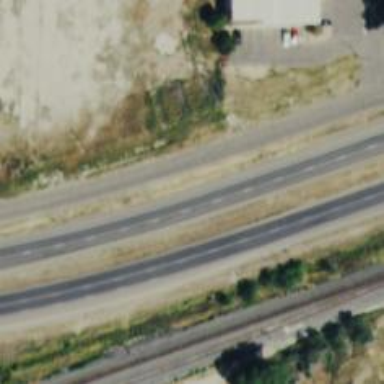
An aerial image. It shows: Expressway with asphalt surface. The highway is classified as trunk and has grade1 tracktype.